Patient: sex F, age 60
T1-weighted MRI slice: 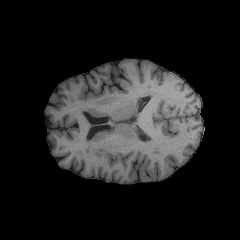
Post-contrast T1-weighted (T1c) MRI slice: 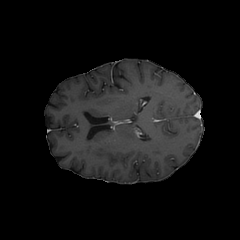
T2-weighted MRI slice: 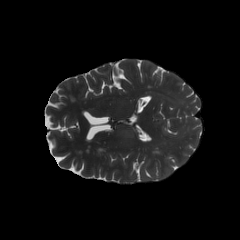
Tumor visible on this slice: no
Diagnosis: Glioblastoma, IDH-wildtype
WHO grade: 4